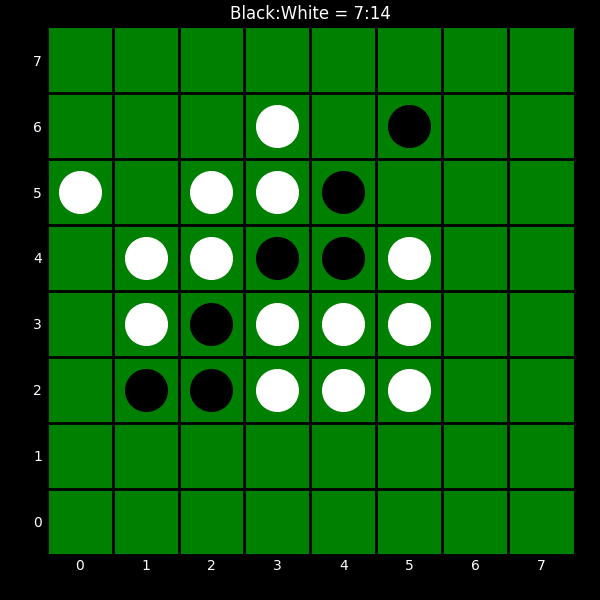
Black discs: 7
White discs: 14